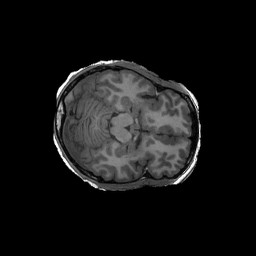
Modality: T1w
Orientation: axial
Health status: ill
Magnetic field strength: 3 T